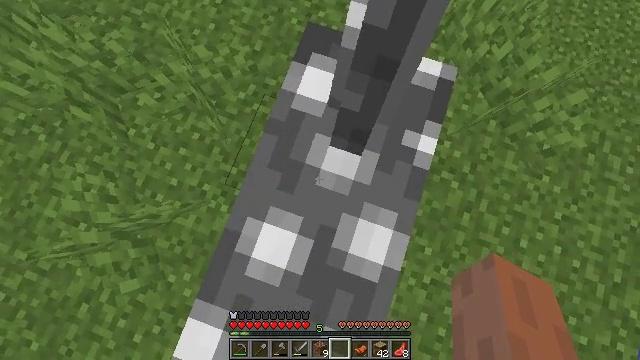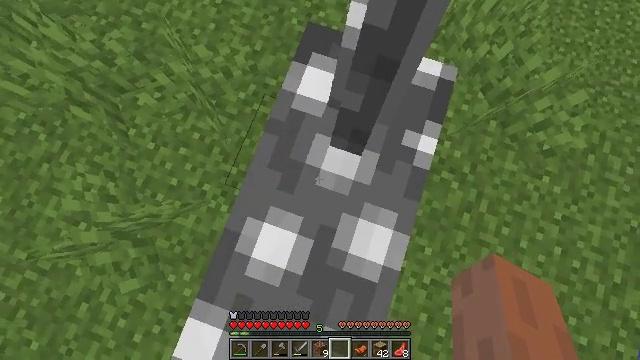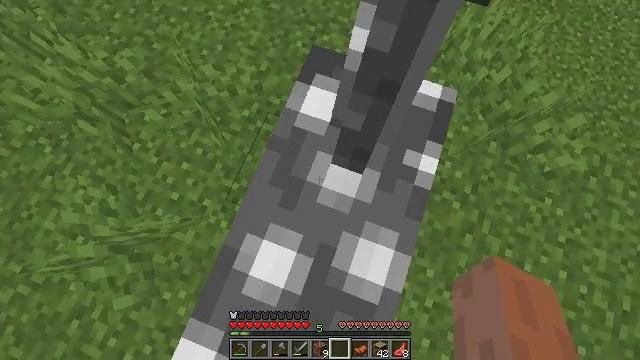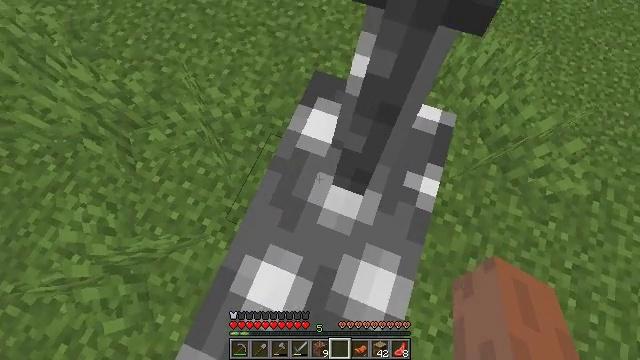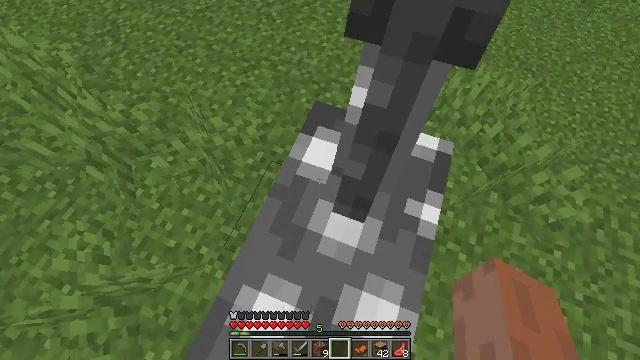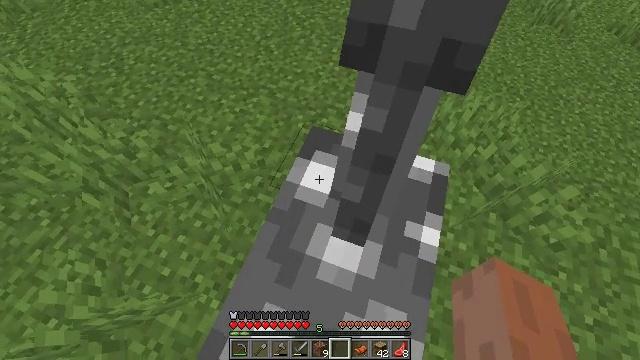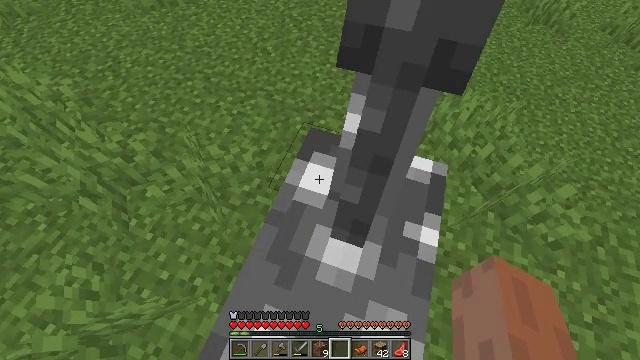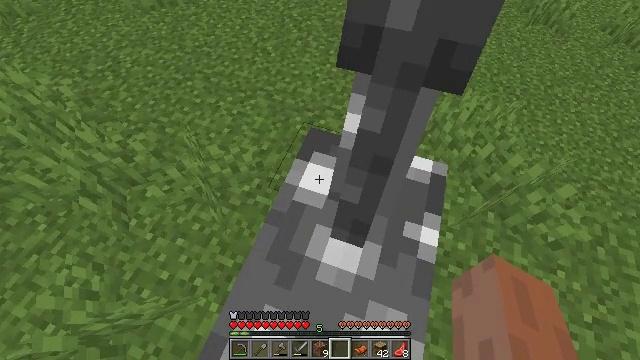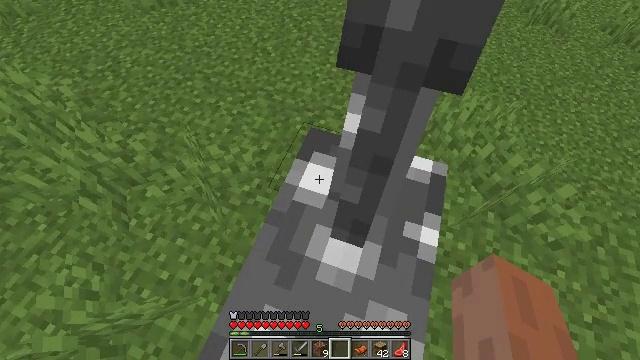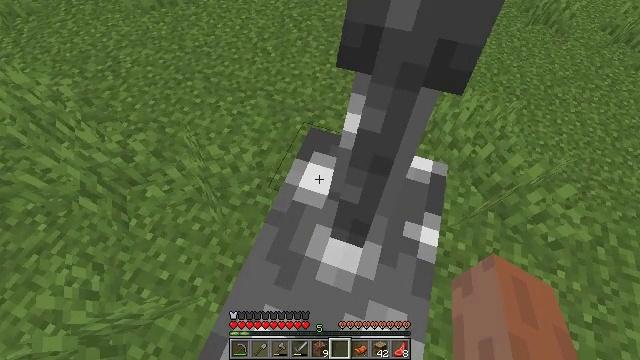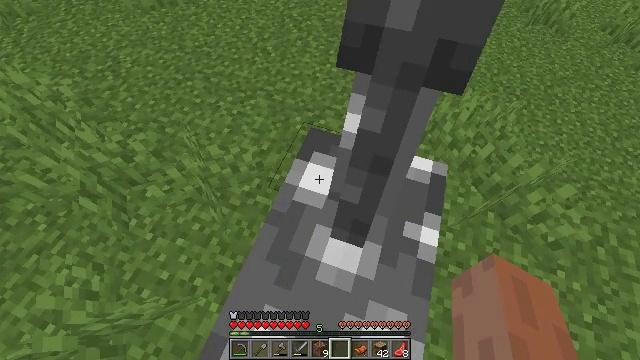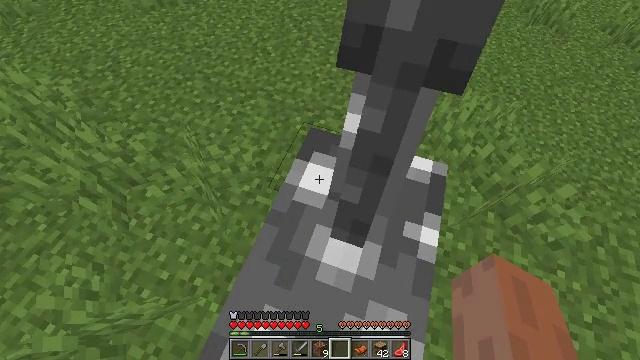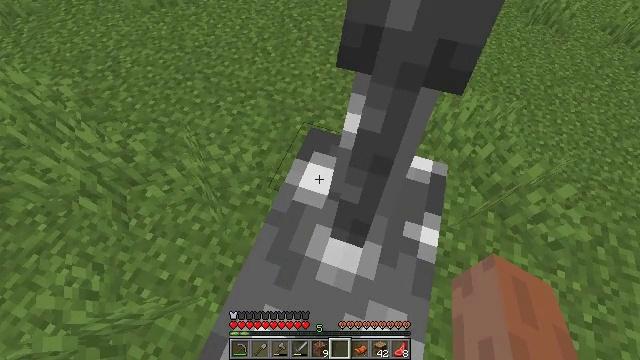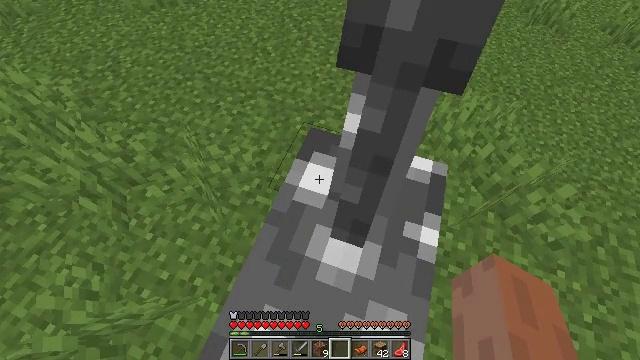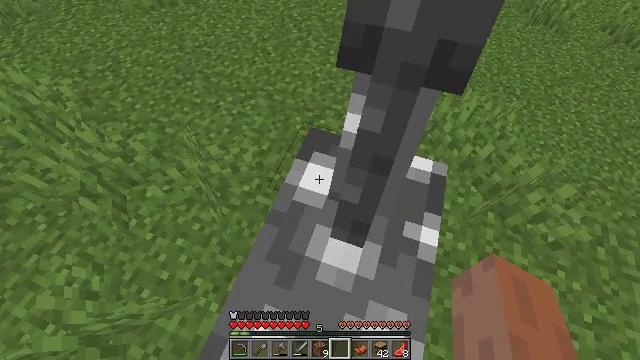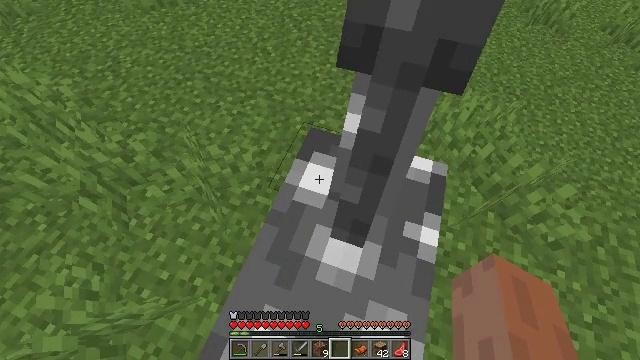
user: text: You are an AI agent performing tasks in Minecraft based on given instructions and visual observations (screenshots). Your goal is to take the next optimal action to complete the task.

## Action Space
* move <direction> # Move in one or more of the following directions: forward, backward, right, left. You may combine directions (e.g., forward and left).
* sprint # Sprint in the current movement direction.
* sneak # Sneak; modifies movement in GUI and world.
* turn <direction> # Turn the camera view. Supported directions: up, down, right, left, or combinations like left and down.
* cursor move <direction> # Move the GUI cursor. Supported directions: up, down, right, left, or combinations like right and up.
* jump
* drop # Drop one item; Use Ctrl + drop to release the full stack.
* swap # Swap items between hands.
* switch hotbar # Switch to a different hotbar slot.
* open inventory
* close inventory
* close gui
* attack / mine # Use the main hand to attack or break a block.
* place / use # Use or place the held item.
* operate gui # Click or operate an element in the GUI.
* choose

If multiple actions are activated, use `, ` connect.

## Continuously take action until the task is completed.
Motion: motion action
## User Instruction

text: Harvest coarse dirt by holding left button.
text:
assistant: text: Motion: no_op
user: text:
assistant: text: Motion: turn left and up
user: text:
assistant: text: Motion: turn up
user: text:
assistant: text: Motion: turn up
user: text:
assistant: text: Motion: turn right and up
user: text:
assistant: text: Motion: close inventory
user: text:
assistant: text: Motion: close inventory
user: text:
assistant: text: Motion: close inventory
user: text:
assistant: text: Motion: close inventory
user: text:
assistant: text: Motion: no_op
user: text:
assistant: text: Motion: no_op
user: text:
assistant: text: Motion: no_op
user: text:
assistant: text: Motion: no_op
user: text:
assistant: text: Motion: no_op
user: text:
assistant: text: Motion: no_op
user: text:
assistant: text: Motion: no_op
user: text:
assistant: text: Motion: no_op
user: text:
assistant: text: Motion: no_op
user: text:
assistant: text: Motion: no_op
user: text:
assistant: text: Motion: no_op
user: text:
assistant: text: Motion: no_op
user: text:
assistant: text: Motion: turn right and up
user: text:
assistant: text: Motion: turn right and up
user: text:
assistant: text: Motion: turn right and up
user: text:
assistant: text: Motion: no_op
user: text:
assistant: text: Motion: no_op
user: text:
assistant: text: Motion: no_op
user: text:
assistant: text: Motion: no_op
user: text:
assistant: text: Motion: turn right and down
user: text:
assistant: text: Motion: turn right and down